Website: crate-barrel
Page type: billing-address
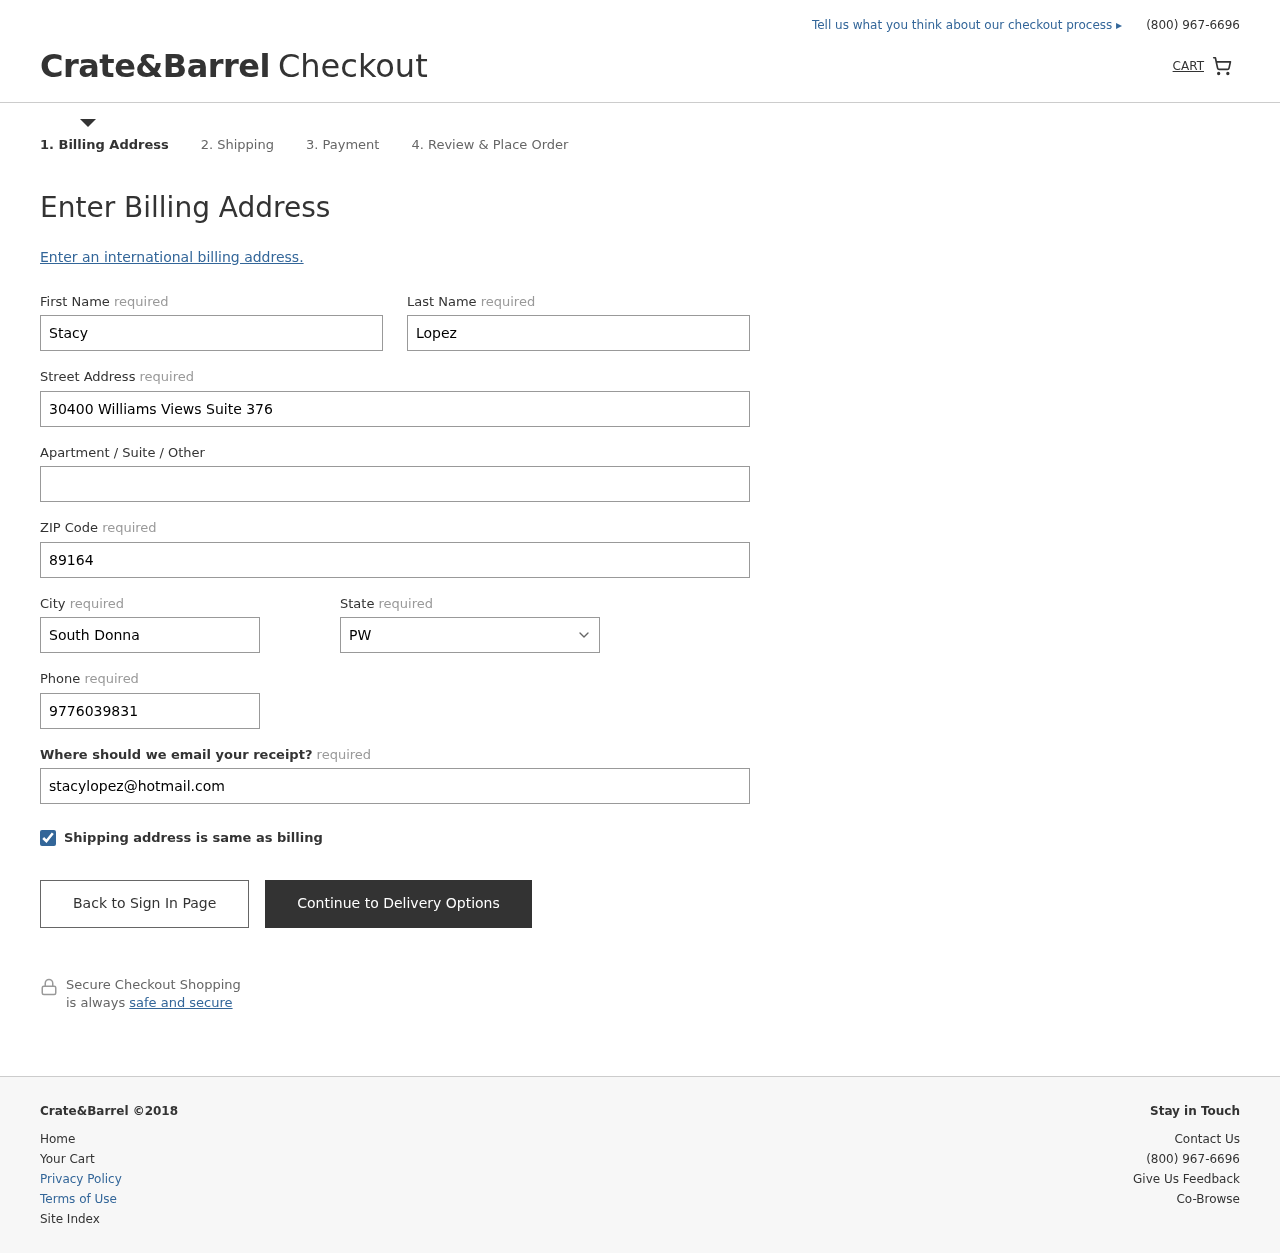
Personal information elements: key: PII_STATE
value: PW
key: PII_FIRSTNAME
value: Stacy
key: PII_LASTNAME
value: Lopez
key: PII_STREET
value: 30400 Williams Views Suite 376
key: PII_POSTCODE
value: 89164
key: PII_CITY
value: South Donna
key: PII_PHONE
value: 9776039831
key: PII_EMAIL
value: stacylopez@hotmail.com